Question: I have a page using ASPxGridView and to fill the GridView I use a LinqServerModeDataSource control who fetches it data through a SQL View from a MS SQL Server. So far so good but here comes the problem.
I want to insert data in the database so I'm building a custom form
'''
<Templates>
<EditForm>
Company Name: <dx:ASPxTextBox ID="CompanyName" runat="server" />
Company Mail: <dx:ASPxTextBox ID="Email" runat="server" />
<dx:ASPxGridViewTemplateReplacement ID="UpdateButton" ReplacementType="EditFormUpdateButton" runat="server" />
<dx:ASPxGridViewTemplateReplacement ID="CancelButton" ReplacementType="EditFormCancelButton" runat="server" />
</EditForm>
</Templates>
'''
Here is an example of the custom form

Pretty basic stuff, in this scenario the Company name goes to one table and the email to another. This is all handled by calling a Stored Procedure. Or thats the plan.
Does anyone know how to do this?
It feels like I've been trying it all, LinqServerModeDataSource1_Inserting, ASPxGridView1_RowInserting and so on but nooo. Here is one of the failing codes. And the devexpress documentation is even worse, but lets not go there its not a happy place.
'''
protected void LinqServerModeDataSource1_Inserting(object sender, DevExpress.Data.Linq.LinqServerModeDataSourceEditEventArgs e)
{
// Some magic to insert data here
ASPxGridView1.CancelEdit();
}
'''
So, any advice or help is highly appreciated.
Thanks!
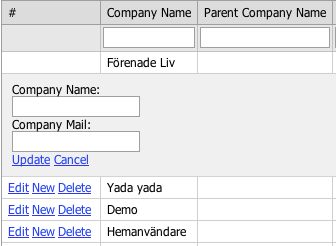
Answer: "I want to insert data in the database so I'm building a custom form" ASPxGridView can do all that for you without you having to make a custom template at least with sqldb
If i would define a delete command and or edit command below to the sqldatasource i could already delete and edit the information in the gridview
'''
<dx:ASPxGridView ID="ASPxGridView1" runat="server" AutoGenerateColumns="False"
ClientIDMode="AutoID" DataSourceID="SqlDataSource1">
<Columns>
<dx:GridViewCommandColumn VisibleIndex="0">
<EditButton Visible="True">
</EditButton>
<NewButton Visible="True">
</NewButton>
<DeleteButton Visible="True">
</DeleteButton>
</dx:GridViewCommandColumn>
<dx:GridViewDataTextColumn FieldName="Naam" VisibleIndex="0">
</dx:GridViewDataTextColumn>
<dx:GridViewDataTextColumn FieldName="Adres" VisibleIndex="1">
</dx:GridViewDataTextColumn>
<dx:GridViewDataTextColumn FieldName="Postcode" VisibleIndex="2">
</dx:GridViewDataTextColumn>
<dx:GridViewDataTextColumn FieldName="Plaats" VisibleIndex="3">
</dx:GridViewDataTextColumn>
</Columns>
</dx:ASPxGridView>
<asp:SqlDataSource ID="SqlDataSource1" runat="server"
ConnectionString="<%$ ConnectionStrings:ConnectionString %>"
SelectCommand="SELECT [Name], [Address], [Postcode], [City] FROM [Somewhere]">
</asp:SqlDataSource>
'''
But you can if you really want to use a custom made insert or delete
'''
protected void ASPxGridView4_RowDeleting(object sender, DevExpress.Web.Data.ASPxDataDeletingEventArgs e)
{
DataColumn[] esl = new DataColumn[] { dt.Columns["SQLWaarde"] };
if (ds.Tables[0].PrimaryKey == null || ds.Tables[0].PrimaryKey == esl)
{
ds.Tables[0].PrimaryKey = new DataColumn[] { dt.Columns["SQLWaarde"] };
}
DataRow[] delRow = ds2.Tables[0].Select("IndWaardeType = '" + e.Values[1] + "' AND SQLWaarde = '" + e.Values[2] + "'");
ds2.Tables[0].Rows.Remove(delRow[0] as DataRow);
e.Cancel = true;
ASPxGridView4.CancelEdit();
Session["ds2"] = ds2;
}
protected void ASPxGridView4_RowInserting(object sender, DevExpress.Web.Data.ASPxDataInsertingEventArgs e)
{
ndr2 = ds2.Tables[0].NewRow();
ndr2[0] = e.NewValues[0];
ndr2[1] = e.NewValues[1];
ndr2[2] = e.NewValues[2];
ds2.Tables[0].Rows.Add(ndr2);
e.Cancel = true;
ASPxGridView4.CancelEdit();
Session["ds2"] = ds2;
}
'''
That's how i did it last time. I made use of datatables and stored that in sessions bla bla realy just trying out but it works alright.